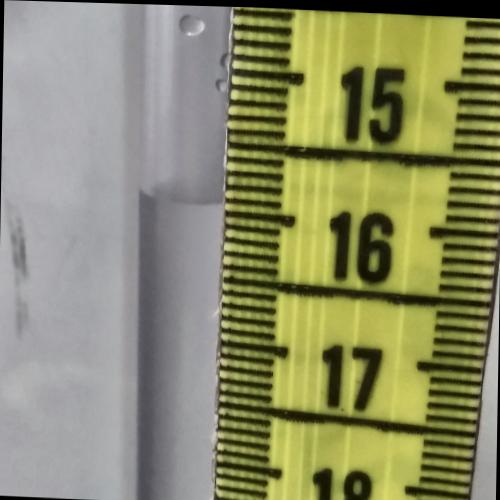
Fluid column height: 15.9 cm